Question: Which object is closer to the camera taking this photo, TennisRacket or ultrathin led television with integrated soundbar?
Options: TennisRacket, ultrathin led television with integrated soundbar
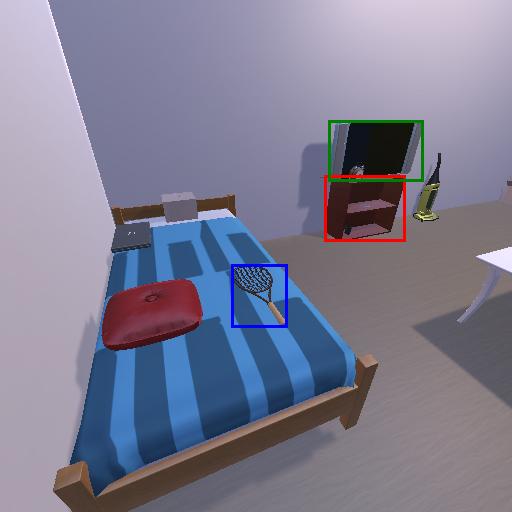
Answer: TennisRacket